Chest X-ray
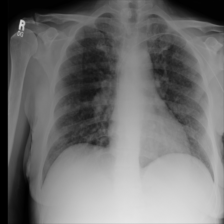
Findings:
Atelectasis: negative
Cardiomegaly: negative
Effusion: negative
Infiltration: negative
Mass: negative
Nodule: negative
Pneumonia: negative
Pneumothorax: negative
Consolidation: negative
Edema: negative
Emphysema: negative
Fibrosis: negative
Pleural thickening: negative
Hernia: negative